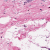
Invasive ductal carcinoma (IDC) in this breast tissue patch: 0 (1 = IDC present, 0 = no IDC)